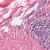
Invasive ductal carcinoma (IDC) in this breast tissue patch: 0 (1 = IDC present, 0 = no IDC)